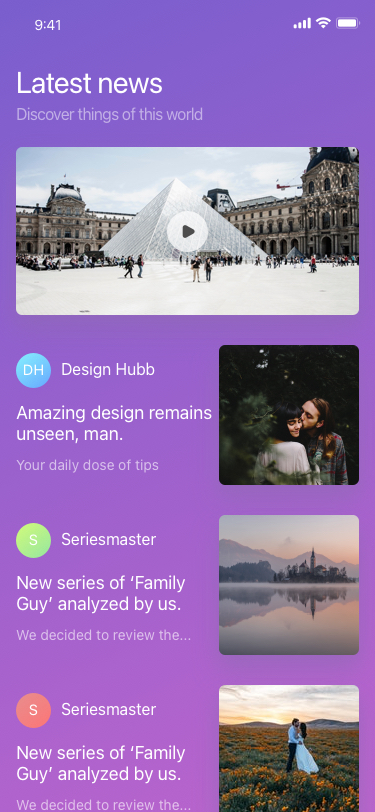
Text in this UI design:
New series of ‘Family Guy’ analyzed by us.
We decided to review the...
Seriesmaster
S
New series of ‘Family Guy’ analyzed by us.
We decided to review the...
Seriesmaster
S
Amazing design remains unseen, man.
Your daily dose of tips
Design Hubb
DH
Latest news
Discover things of this world